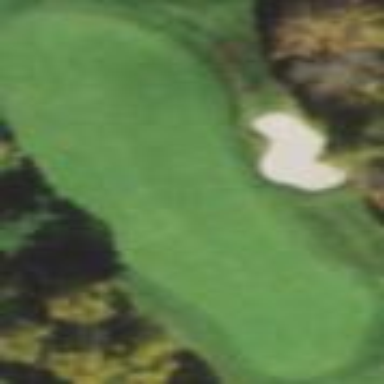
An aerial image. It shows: Grassy area designated as golf fairway.